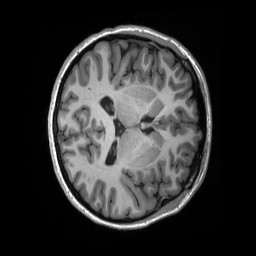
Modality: T1w
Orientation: axial
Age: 18
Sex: female
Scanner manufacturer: siemens
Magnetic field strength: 3 T
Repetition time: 2.3 s
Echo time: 0.00298 s